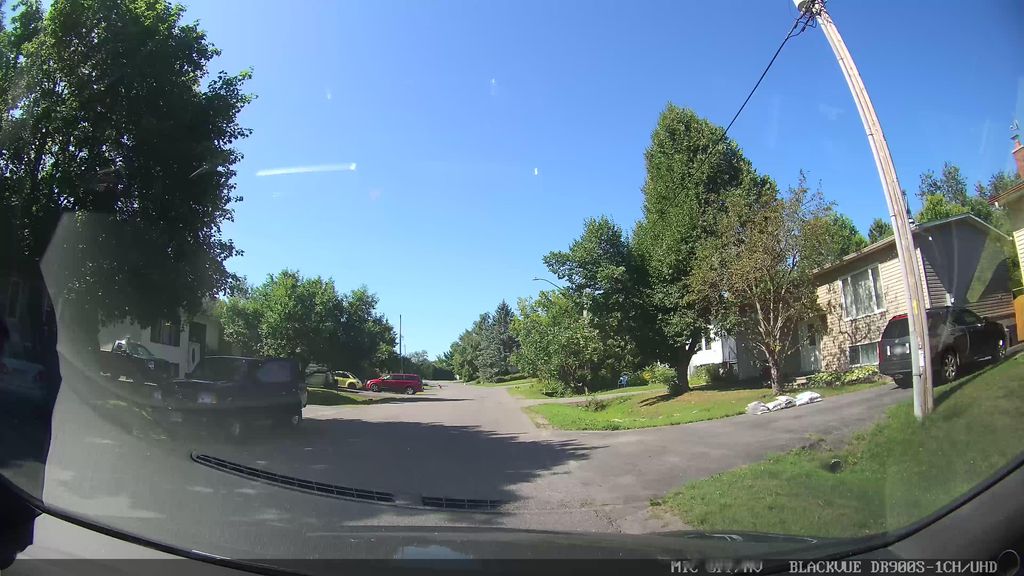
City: ottawa-gatineau